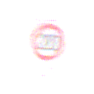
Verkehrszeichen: BeginnZone20
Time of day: MorningAfternoon
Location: Outdoor (Suburban)
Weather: PartlyCloudy
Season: NotSpecified
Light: Natural